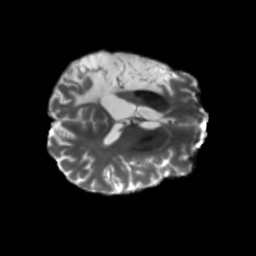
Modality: T2w
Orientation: axial
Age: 43
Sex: male
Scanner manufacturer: siemens
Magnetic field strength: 3 T
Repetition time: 5.25 s
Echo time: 0.08 s